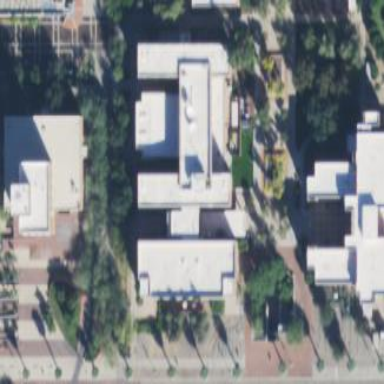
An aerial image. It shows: University building.